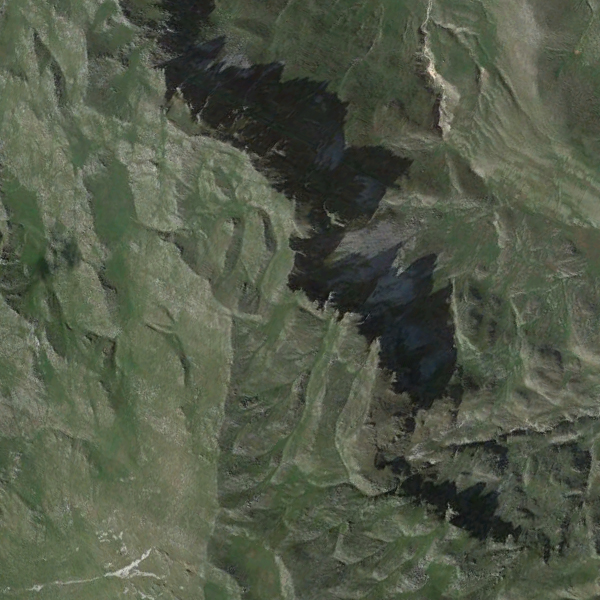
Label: Mountain